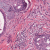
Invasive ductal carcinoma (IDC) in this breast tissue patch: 1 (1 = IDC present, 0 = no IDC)